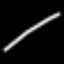
Label: line